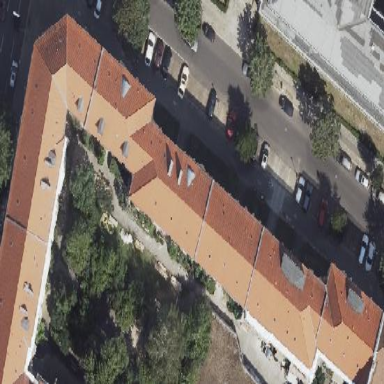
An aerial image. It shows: Apartment building with gabled roof made of roof tiles.